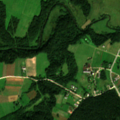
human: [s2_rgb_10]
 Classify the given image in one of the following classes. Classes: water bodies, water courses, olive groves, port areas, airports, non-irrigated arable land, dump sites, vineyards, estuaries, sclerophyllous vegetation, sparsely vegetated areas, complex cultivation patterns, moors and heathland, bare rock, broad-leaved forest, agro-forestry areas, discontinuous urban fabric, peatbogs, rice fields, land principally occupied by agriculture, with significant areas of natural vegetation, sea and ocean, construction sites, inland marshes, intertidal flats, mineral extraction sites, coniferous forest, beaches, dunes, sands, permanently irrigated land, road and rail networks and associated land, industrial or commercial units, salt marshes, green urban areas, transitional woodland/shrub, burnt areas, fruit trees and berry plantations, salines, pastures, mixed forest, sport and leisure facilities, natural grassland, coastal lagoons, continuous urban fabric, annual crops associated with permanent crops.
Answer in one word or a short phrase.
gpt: discontinuous urban fabric, non-irrigated arable land, complex cultivation patterns, land principally occupied by agriculture, with significant areas of natural vegetation, broad-leaved forest, coniferous forest, transitional woodland/shrub